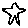
Label: star